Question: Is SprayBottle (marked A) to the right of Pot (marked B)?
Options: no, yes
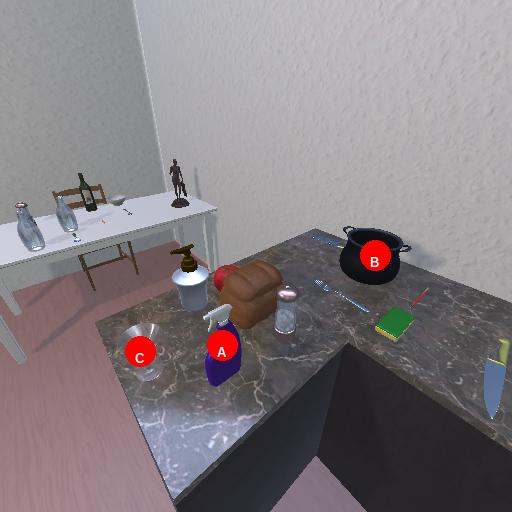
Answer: no